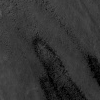
Atmospheric dust classification: not_dusty